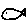
Label: fish